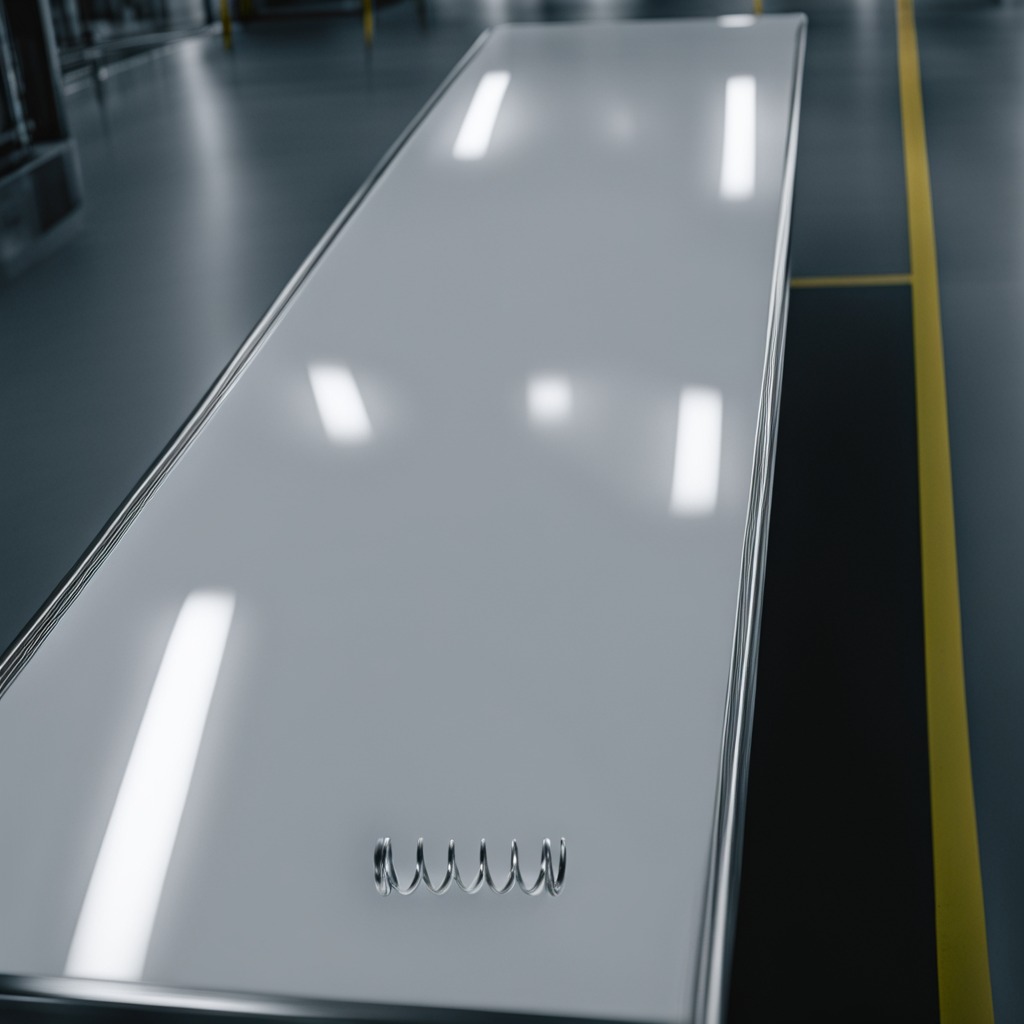
A coiled metal spring is lying on the table.